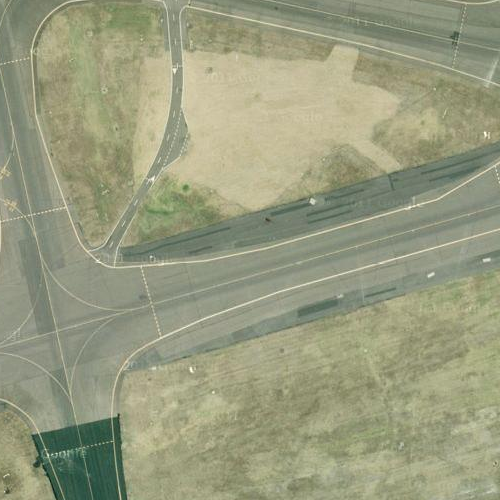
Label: sydney